Interaction volume radius: 5 \u00c5
Interaction volume height: 25 \u00c5
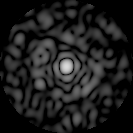
Disorder parameter: 0.8009